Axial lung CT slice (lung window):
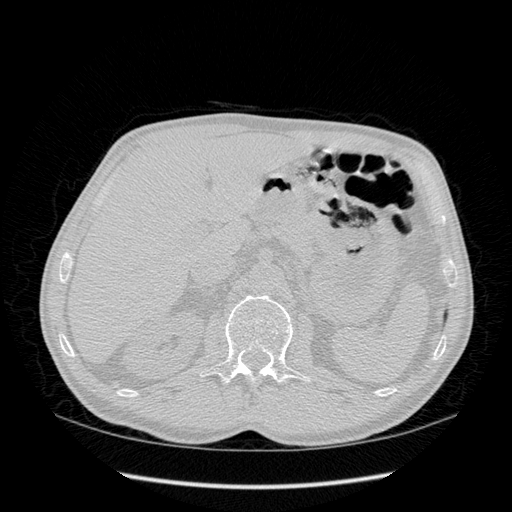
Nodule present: no